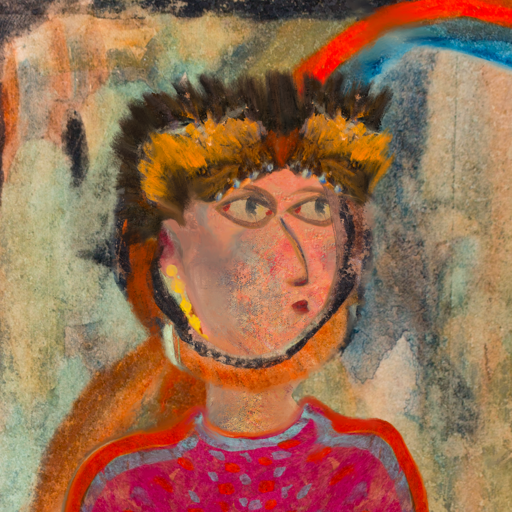
Background: Childish, Head And Neck Side: Irani, Face Side: GypsyMother, Bust: Sisters, Hair Side: Childish, Head Accessory: Gypsy_Queen, Second Necklace: Blank, Necklace: Blank, Baby: Blank